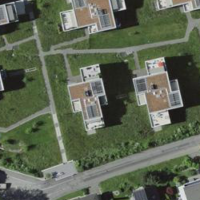
EUNIS habitat code: 52
Species observed at this site:
Cirsium arvense